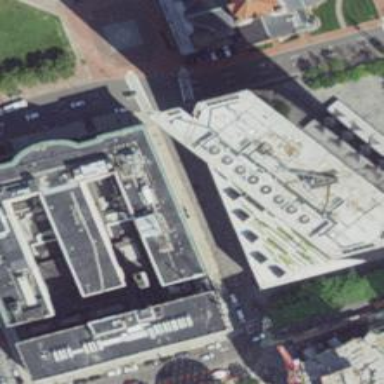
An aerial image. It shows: Building with grey roof.